Field crop: tomato
Growth stage: 1
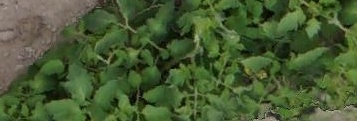
Species: tomato